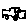
Label: car